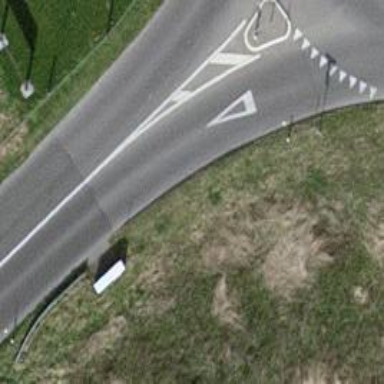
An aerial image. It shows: Secondary road with asphalt surface.